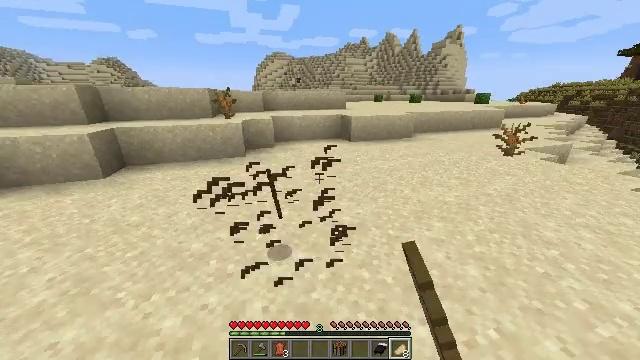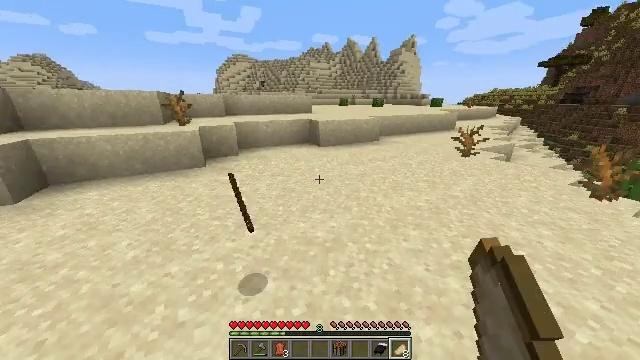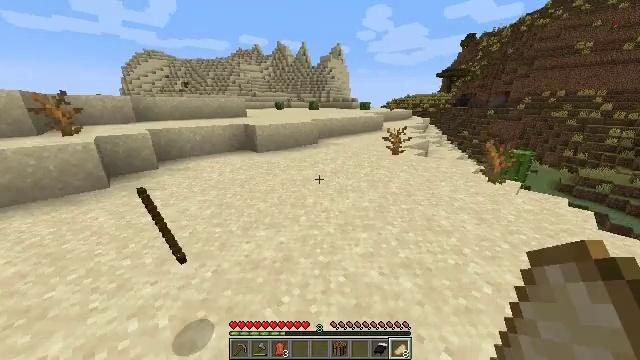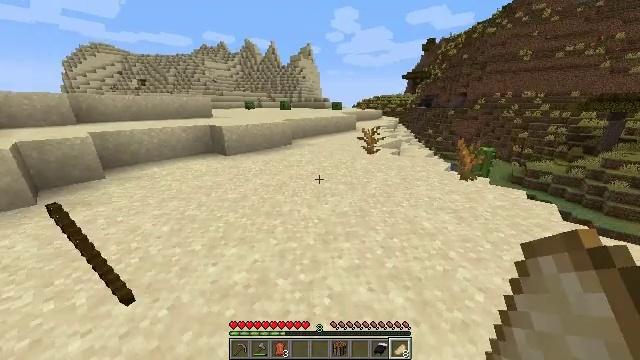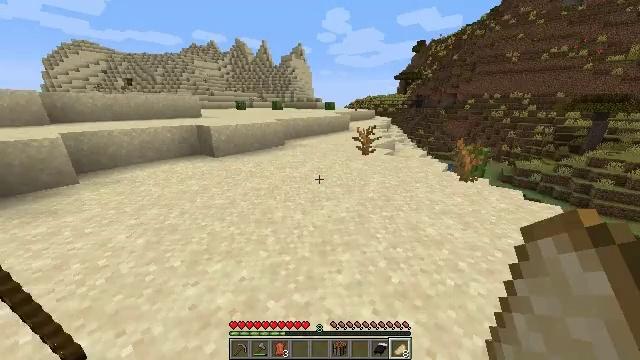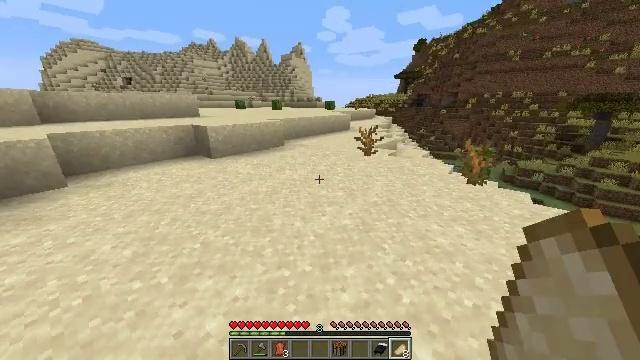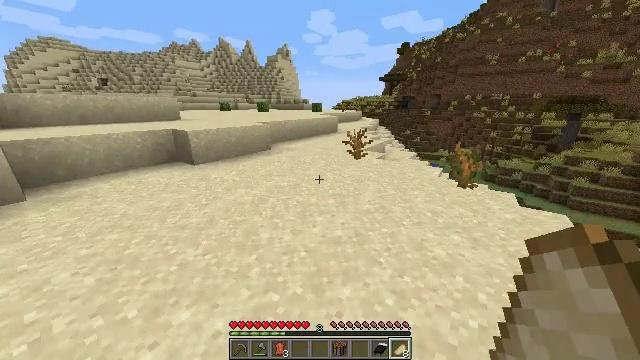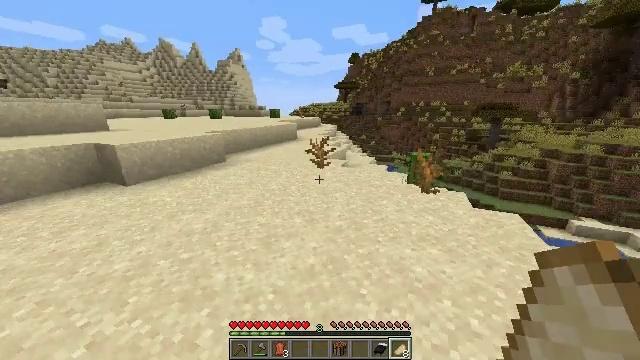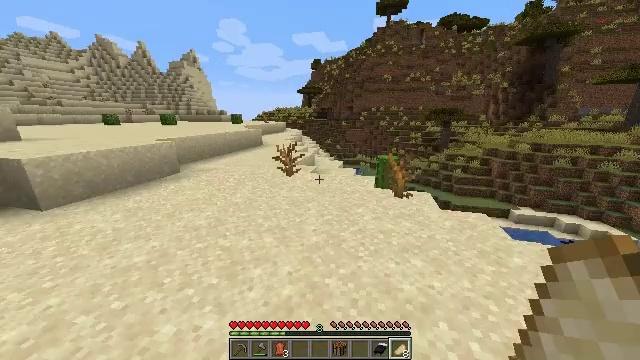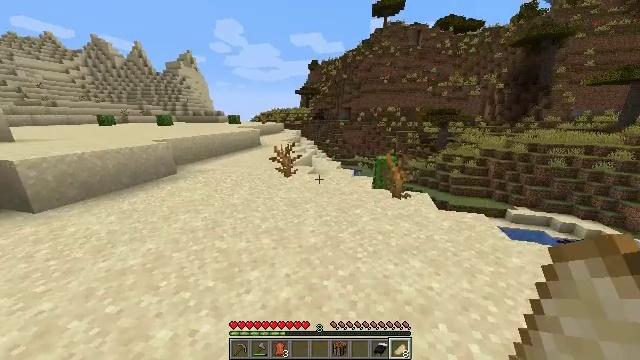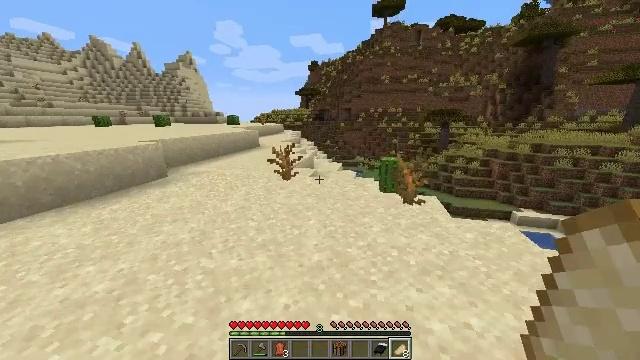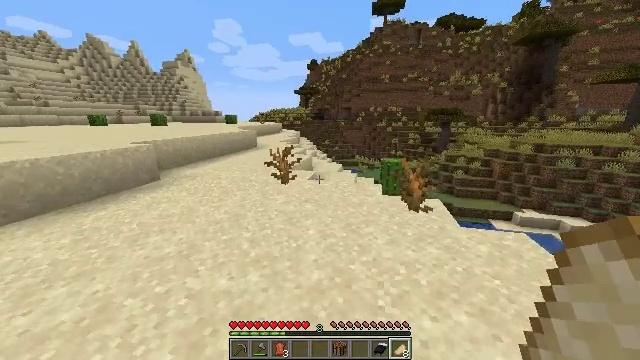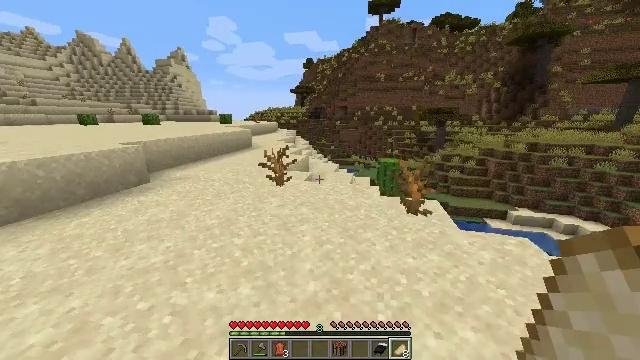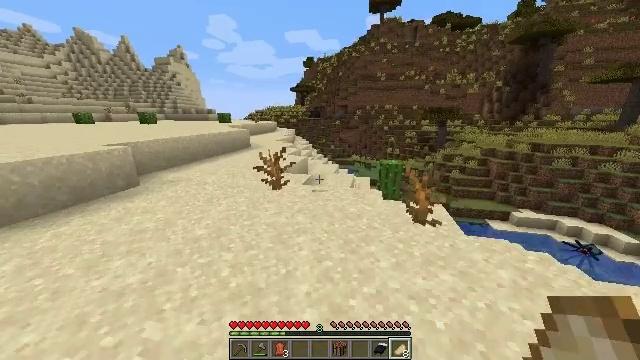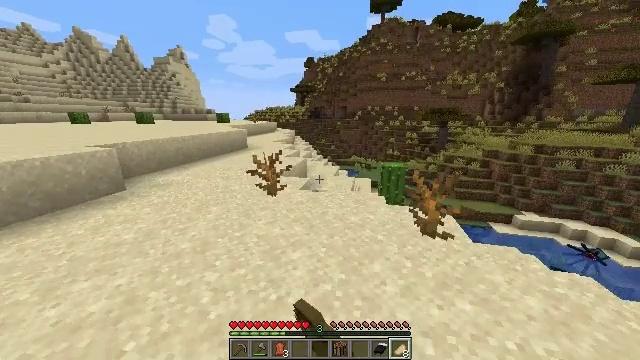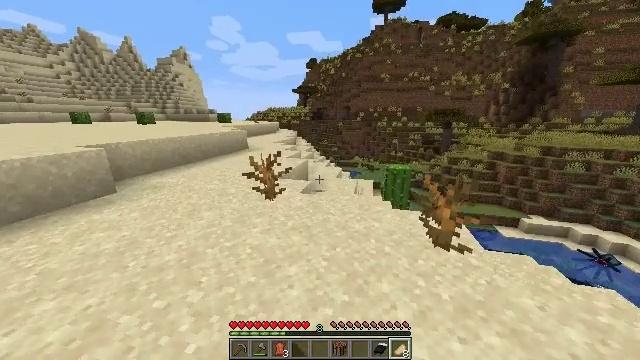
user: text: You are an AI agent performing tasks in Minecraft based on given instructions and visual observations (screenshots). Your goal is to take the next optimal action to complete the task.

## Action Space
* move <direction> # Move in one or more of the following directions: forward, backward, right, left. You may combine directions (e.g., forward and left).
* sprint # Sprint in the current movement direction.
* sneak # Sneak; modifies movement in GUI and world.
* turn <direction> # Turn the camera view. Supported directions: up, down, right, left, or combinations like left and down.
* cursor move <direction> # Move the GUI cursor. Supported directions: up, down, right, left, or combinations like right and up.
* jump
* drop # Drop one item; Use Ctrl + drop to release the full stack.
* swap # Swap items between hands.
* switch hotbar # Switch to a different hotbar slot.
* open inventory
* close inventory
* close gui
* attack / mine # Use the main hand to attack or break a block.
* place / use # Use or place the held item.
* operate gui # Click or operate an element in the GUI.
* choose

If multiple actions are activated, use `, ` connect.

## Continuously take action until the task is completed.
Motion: motion action
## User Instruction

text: Collect the dead bush from dry areas.
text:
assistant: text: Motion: move forward, turn right
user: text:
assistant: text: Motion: move forward, turn right
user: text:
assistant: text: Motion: move forward, turn right
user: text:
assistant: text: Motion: move forward, turn right
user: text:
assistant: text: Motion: move forward
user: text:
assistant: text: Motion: move forward, turn right
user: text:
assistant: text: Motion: move forward, turn right and up
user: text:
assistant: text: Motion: move forward, turn right and up
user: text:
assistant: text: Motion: move forward
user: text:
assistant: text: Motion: move forward
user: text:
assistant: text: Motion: move forward
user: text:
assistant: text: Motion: move forward, turn right
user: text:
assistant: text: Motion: move forward, attack / mine
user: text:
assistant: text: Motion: move forward, attack / mine
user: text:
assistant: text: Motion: move forward
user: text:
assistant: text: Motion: move forward
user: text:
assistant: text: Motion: move forward, turn left and down
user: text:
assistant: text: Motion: move forward, turn right and down
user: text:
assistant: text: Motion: move forward, turn right and down
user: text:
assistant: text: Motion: move forward, turn right and down
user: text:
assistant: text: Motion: turn right and down
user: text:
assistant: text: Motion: turn left and up, attack / mine
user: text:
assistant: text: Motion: attack / mine
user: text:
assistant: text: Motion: turn right, attack / mine
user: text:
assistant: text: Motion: attack / mine
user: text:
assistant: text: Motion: no_op
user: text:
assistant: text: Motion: no_op
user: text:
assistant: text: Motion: turn left
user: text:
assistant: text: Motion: turn left and up
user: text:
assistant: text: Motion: turn left